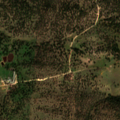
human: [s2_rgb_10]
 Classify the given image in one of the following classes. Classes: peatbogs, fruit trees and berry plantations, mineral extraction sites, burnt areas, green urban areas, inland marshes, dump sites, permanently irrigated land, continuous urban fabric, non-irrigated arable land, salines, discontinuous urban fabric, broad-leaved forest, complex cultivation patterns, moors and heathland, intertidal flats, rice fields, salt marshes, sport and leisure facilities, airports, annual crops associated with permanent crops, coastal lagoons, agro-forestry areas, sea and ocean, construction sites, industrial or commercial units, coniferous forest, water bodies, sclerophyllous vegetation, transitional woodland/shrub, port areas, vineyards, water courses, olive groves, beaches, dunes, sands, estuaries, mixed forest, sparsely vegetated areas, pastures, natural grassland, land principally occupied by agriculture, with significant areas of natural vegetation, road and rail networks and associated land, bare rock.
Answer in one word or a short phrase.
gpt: pastures, agro-forestry areas